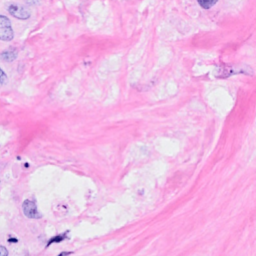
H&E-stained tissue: Breast